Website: home-depot
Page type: cart
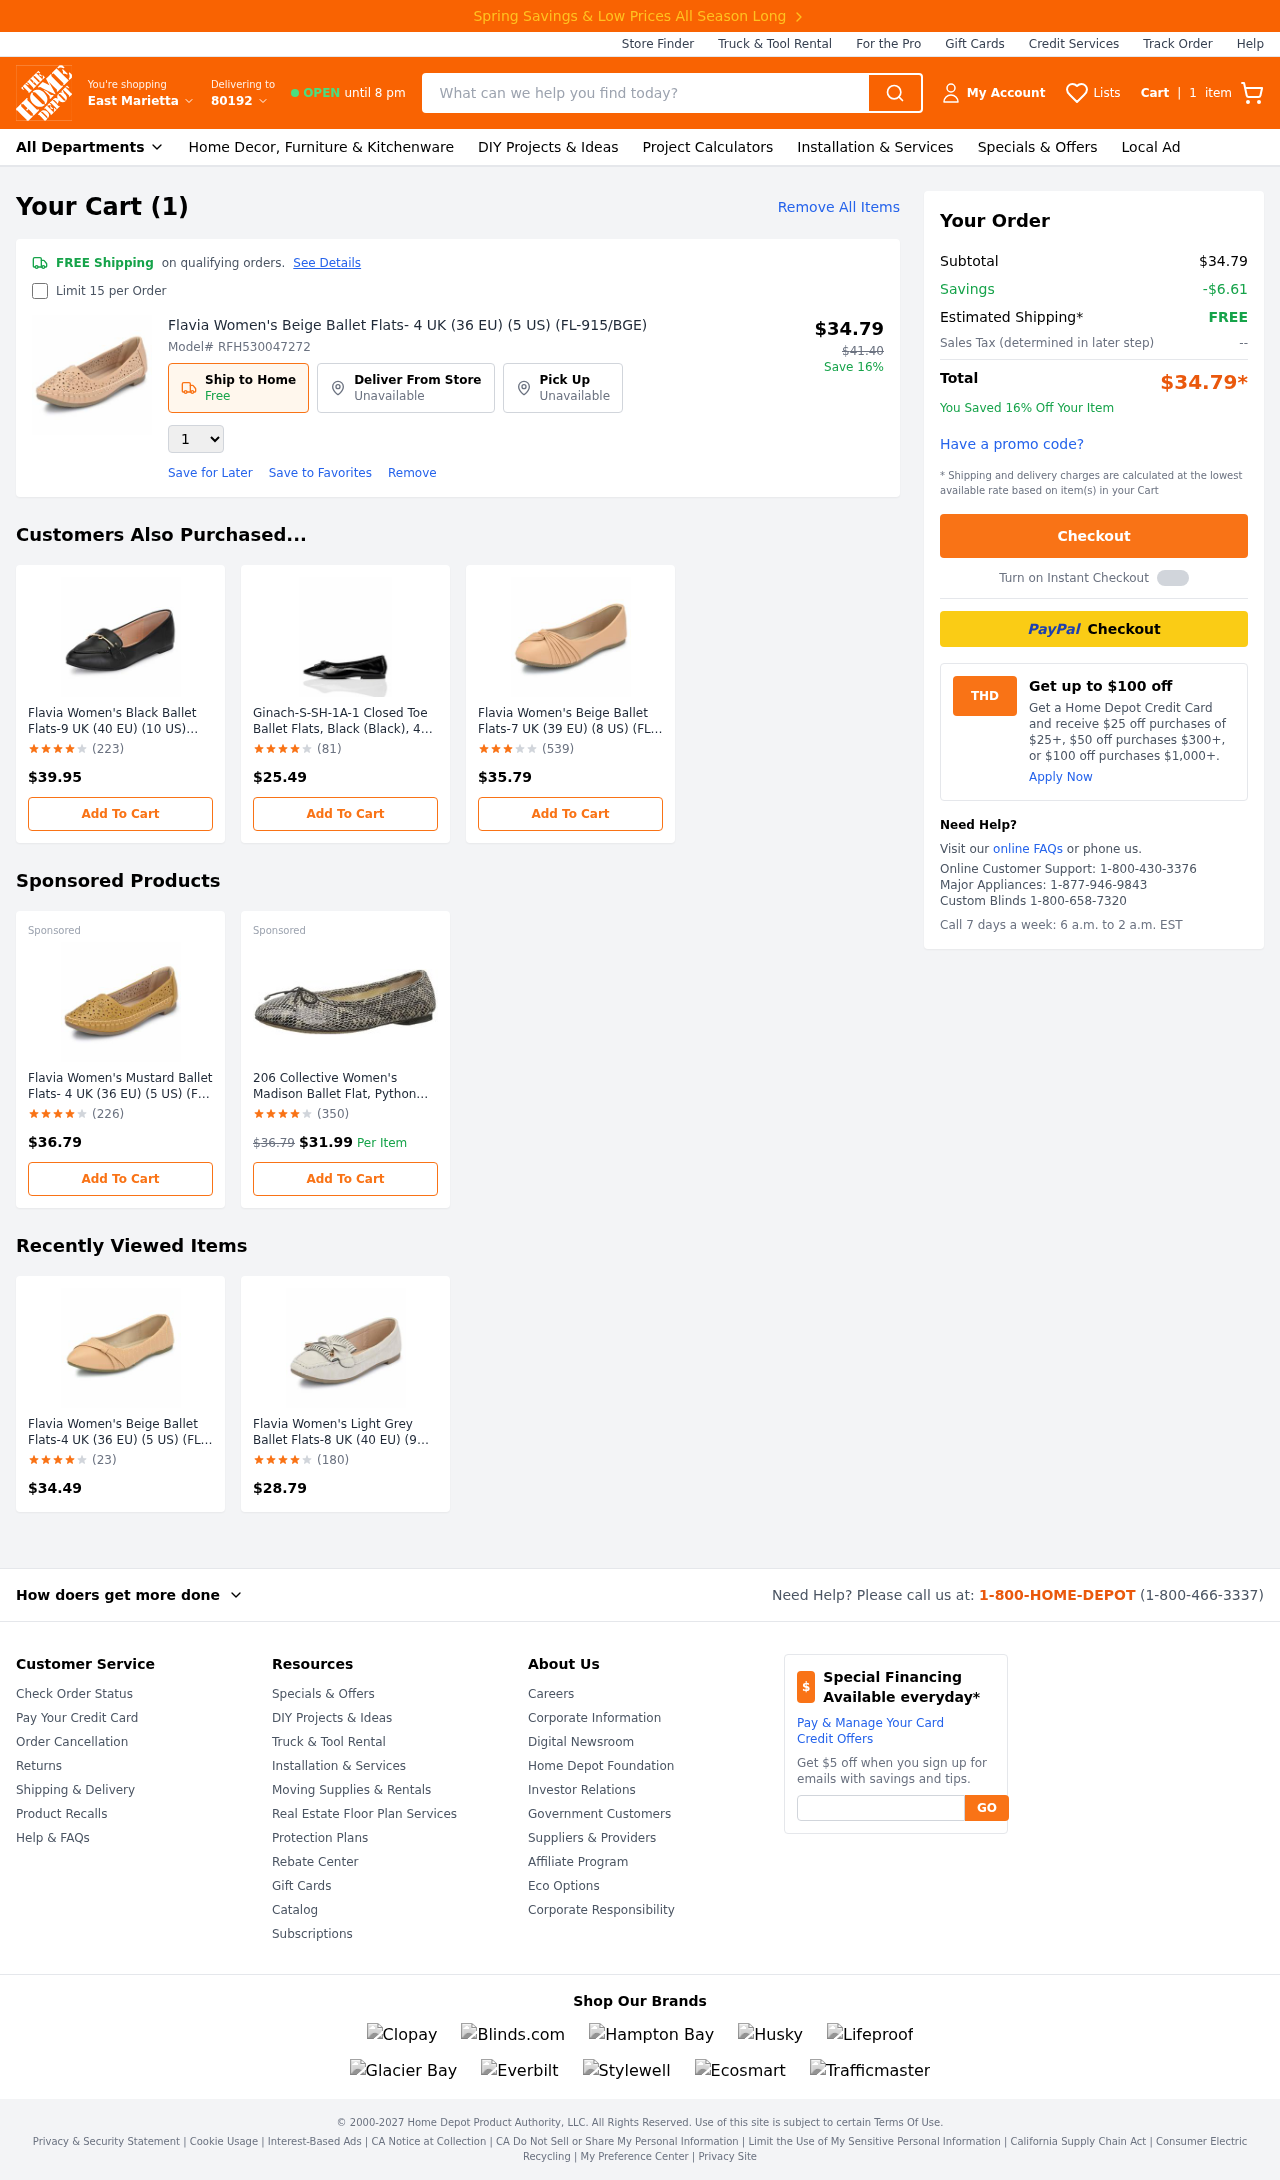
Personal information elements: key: PII_POSTCODE
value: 80192
Product elements: key: PRODUCT1_NAME
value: Flavia Women's Beige Ballet Flats- 4 UK (36 EU) (5 US) (FL-915/BGE)
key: PRODUCT1_PRICE
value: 34.79
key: PRODUCT1_QUANTITY
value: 1
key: PRODUCT2_NAME
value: Flavia Women's Black Ballet Flats-9 UK (40 EU) (10 US) (FK/WQ008/BLK)
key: PRODUCT2_NUM_RATINGS
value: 223
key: PRODUCT2_PRICE
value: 39.95
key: PRODUCT2_RATING
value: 4
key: PRODUCT3_NAME
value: Ginach-S-SH-1A-1 Closed Toe Ballet Flats, Black (Black), 4 UK
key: PRODUCT3_NUM_RATINGS
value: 81
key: PRODUCT3_PRICE
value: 25.49
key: PRODUCT3_RATING
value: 4.4
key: PRODUCT4_NAME
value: Flavia Women's Beige Ballet Flats-7 UK (39 EU) (8 US) (FL-94/BGE)
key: PRODUCT4_NUM_RATINGS
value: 539
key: PRODUCT4_PRICE
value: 35.79
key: PRODUCT4_RATING
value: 3.8
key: PRODUCT5_NAME
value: Flavia Women's Mustard Ballet Flats- 4 UK (36 EU) (5 US) (FL-915/MUS)
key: PRODUCT5_NUM_RATINGS
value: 226
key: PRODUCT5_PRICE
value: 36.79
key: PRODUCT5_RATING
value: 4.4
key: PRODUCT6_NAME
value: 206 Collective Women's Madison Ballet Flat, Python Print, 5 B US
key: PRODUCT6_NUM_RATINGS
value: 350
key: PRODUCT6_PRICE
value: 31.99
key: PRODUCT6_RATING
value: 4.6
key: PRODUCT7_NAME
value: Flavia Women's Beige Ballet Flats-4 UK (36 EU) (5 US) (FL-98/BGE)
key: PRODUCT7_NUM_RATINGS
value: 23
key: PRODUCT7_PRICE
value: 34.49
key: PRODUCT7_RATING
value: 4.6
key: PRODUCT8_NAME
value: Flavia Women's Light Grey Ballet Flats-8 UK (40 EU) (9 US) (FL-916/GRY)
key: PRODUCT8_NUM_RATINGS
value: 180
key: PRODUCT8_PRICE
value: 28.79
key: PRODUCT8_RATING
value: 4.4
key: PRODUCT1_ORIGINAL_PRICE
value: $41.40
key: PRODUCT6_ORIGINAL_PRICE
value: $36.79
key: PRODUCT_MODEL_NUMBER
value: RFH530047272
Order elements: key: ORDER_NUM_ITEMS
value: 1
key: ORDER_SUBTOTAL
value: $34.79
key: ORDER_SAVINGS
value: -$6.61
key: ORDER_TOTAL
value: $34.79*
Search elements: key: HEADER_SEARCH
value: What can we help you find today?